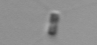
Label: Chaetoceros_tenuissimus